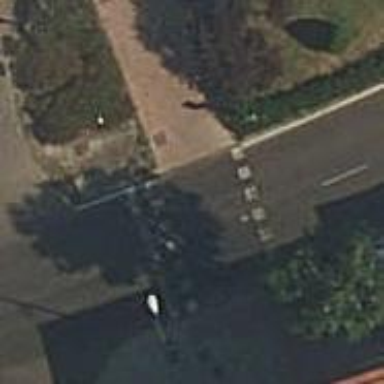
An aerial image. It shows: Traffic signals at road crossing.